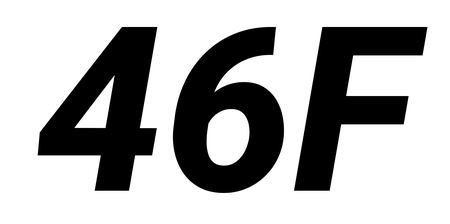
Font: Roboto-Italic_ExtraBold_Italic